Aerial crown-view tile of a tropical tree (Barro Colorado Island, Panama), acquired 20250414:
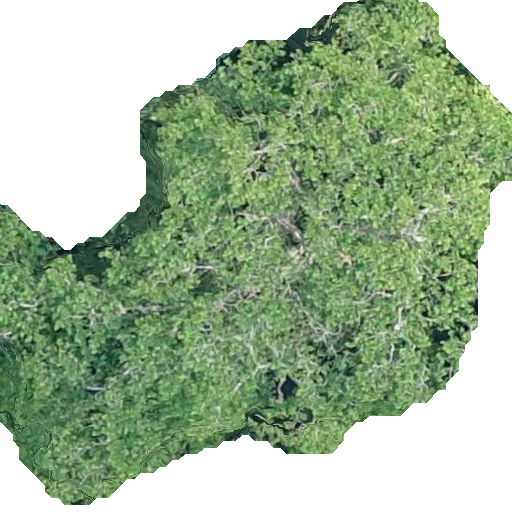
Species: Simarouba amara
GBIF accepted scientific name: Simarouba amara
Crown area: 261.832 m²